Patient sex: M
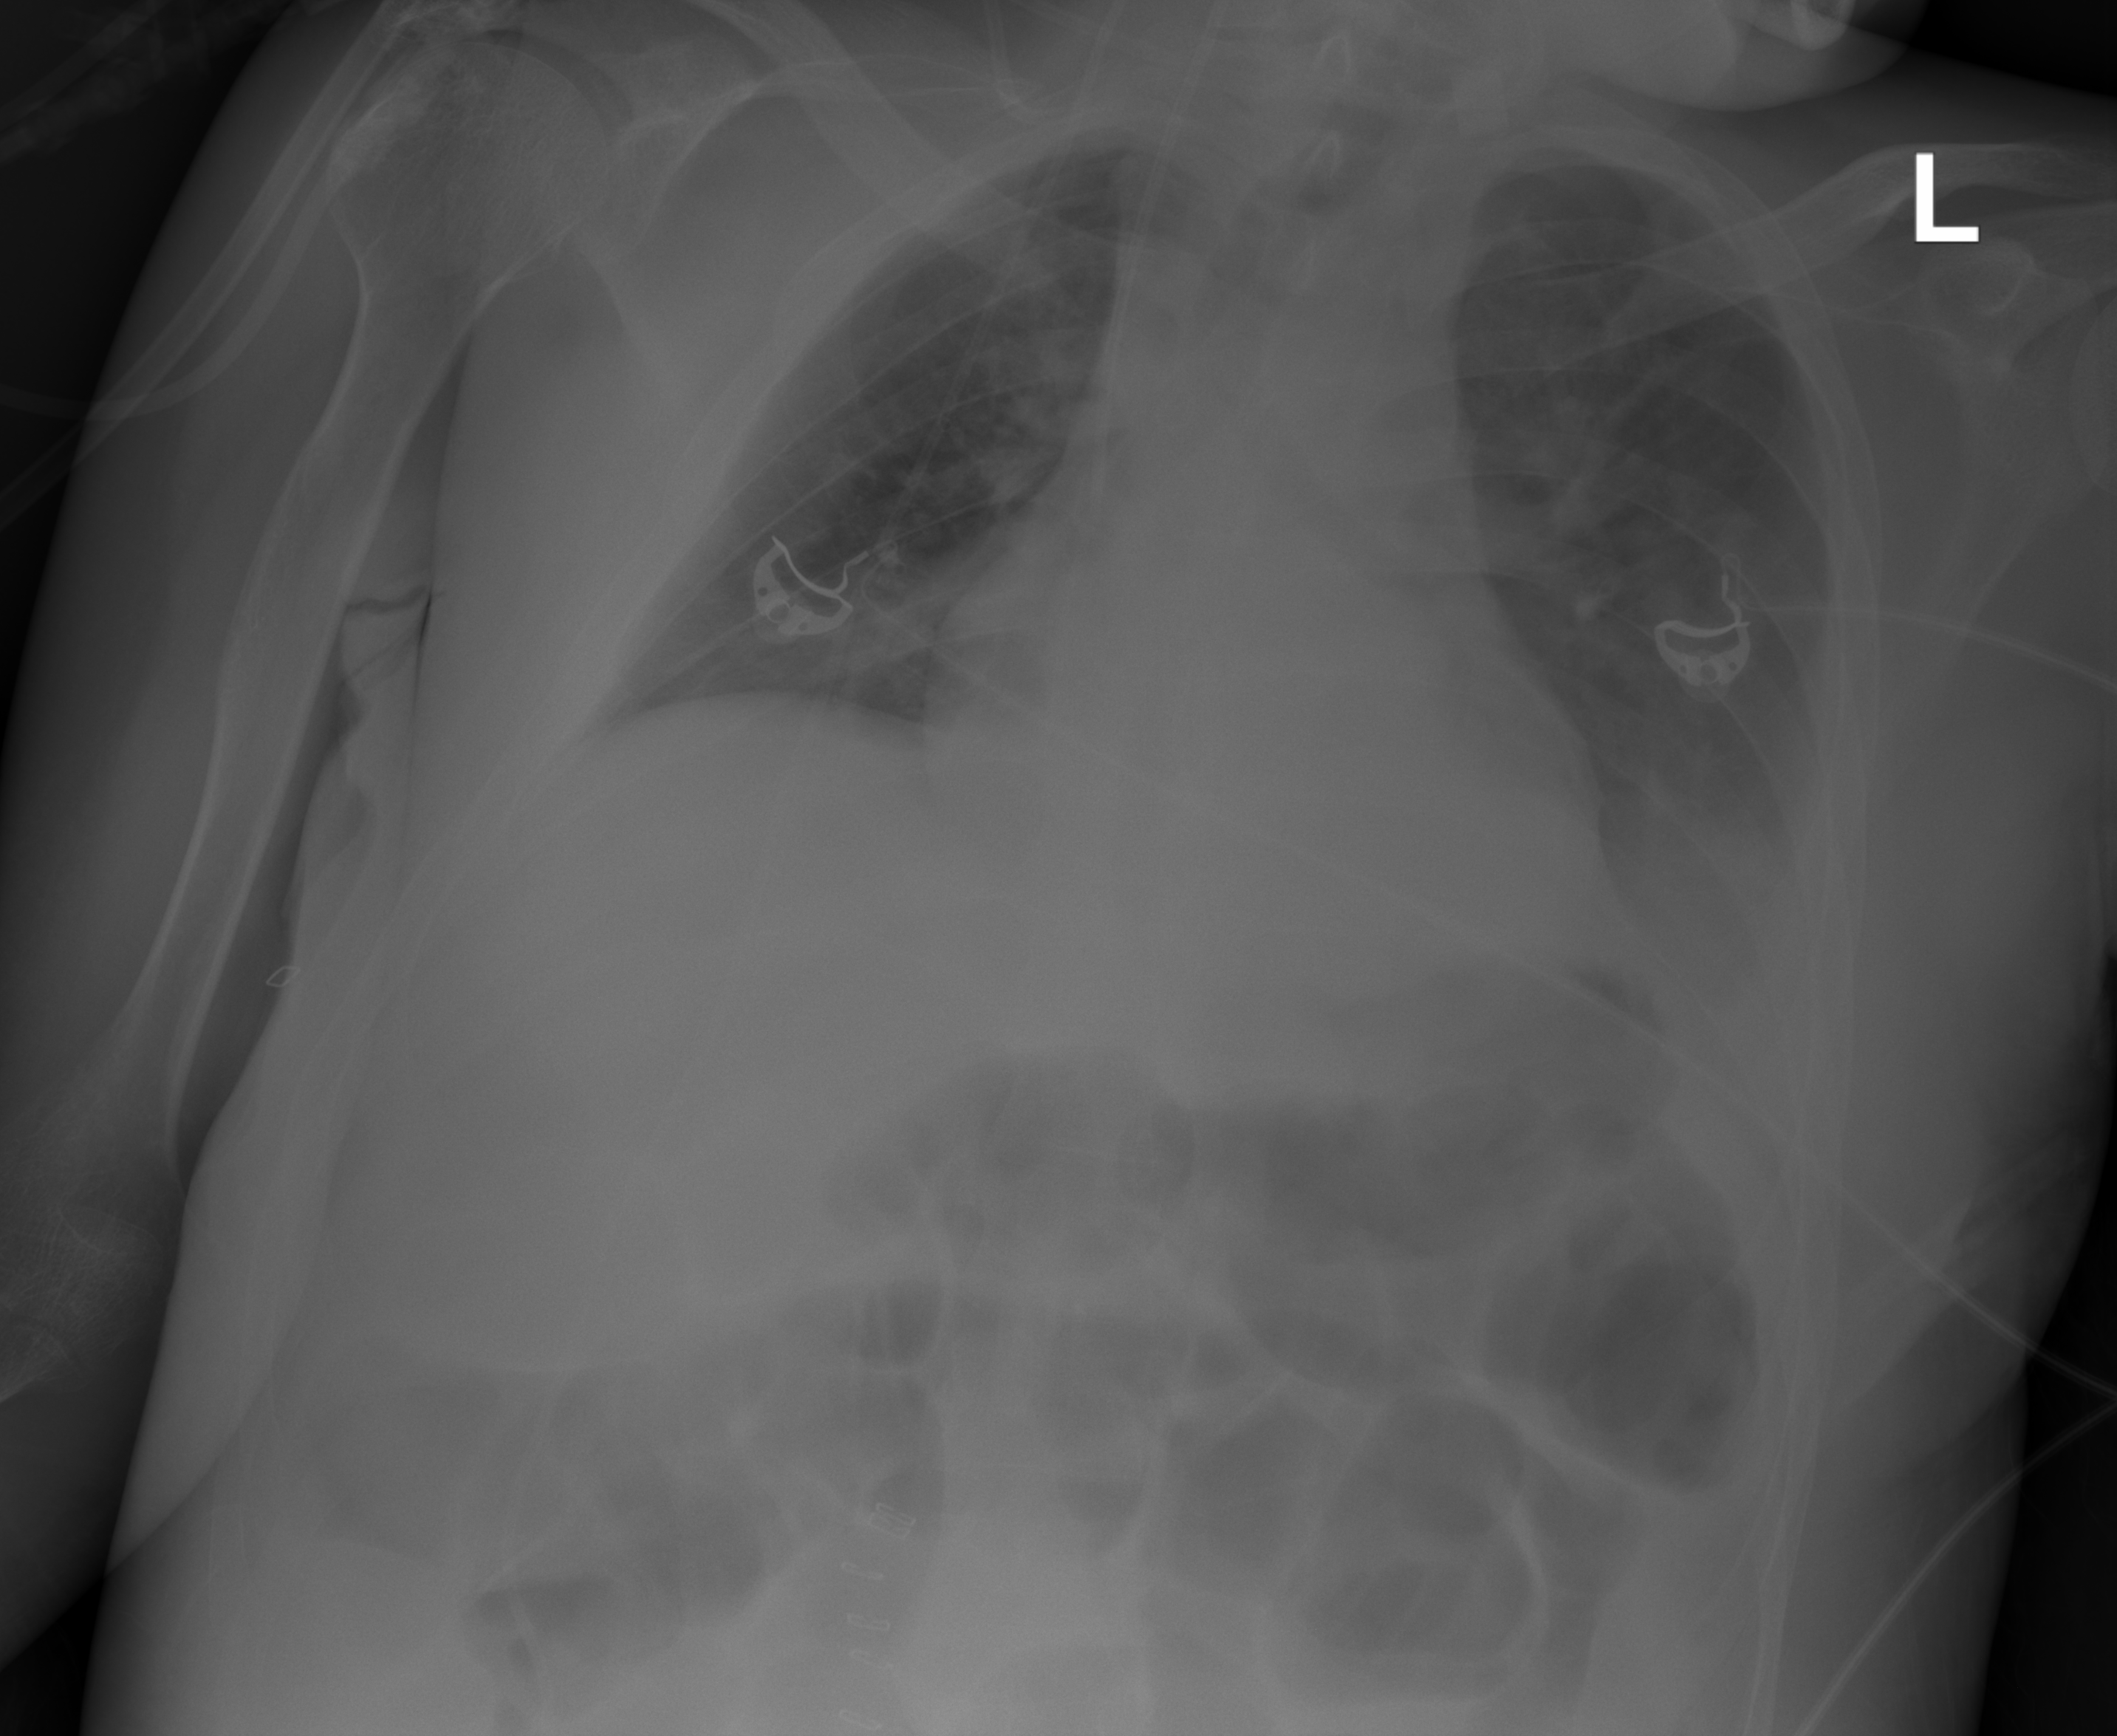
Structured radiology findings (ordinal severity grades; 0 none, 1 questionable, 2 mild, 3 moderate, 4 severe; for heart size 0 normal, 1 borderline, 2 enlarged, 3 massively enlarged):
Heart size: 2
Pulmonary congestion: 2
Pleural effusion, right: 2
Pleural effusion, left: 2
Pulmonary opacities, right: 1
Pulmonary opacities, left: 2
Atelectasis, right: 2
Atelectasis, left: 2